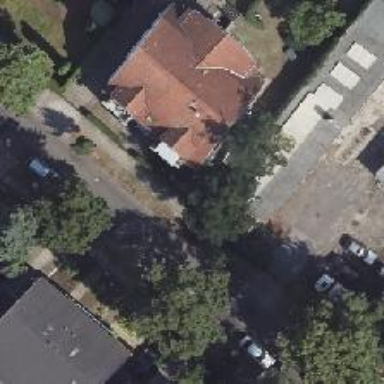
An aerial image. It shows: Apartments building with gambrel-shaped roof.